Field crop: tomato
Growth stage: 1
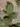
Species: solanum